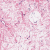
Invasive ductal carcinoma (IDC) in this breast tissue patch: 0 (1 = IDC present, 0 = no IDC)